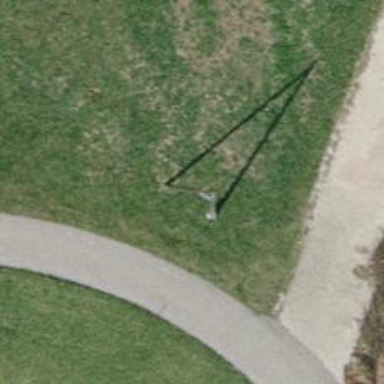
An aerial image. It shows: Minor power line.